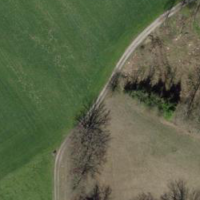
EUNIS habitat code: 24
Species observed at this site:
Pholidoptera griseoaptera
Roeseliana roeselii